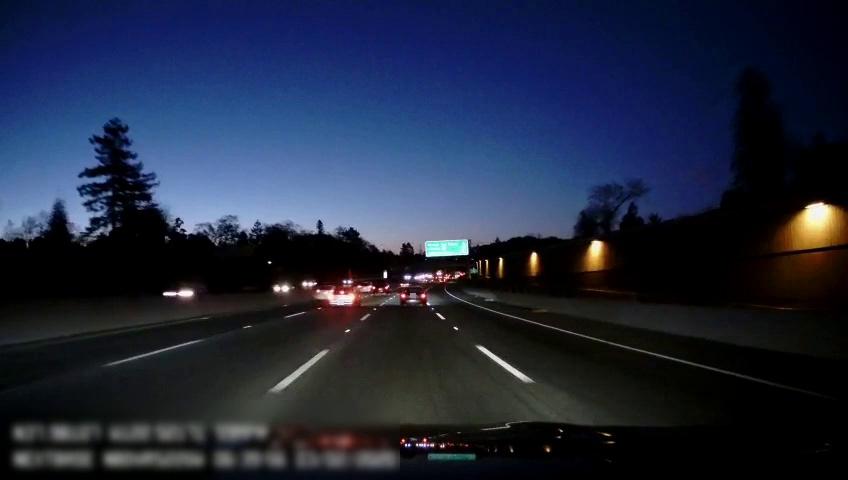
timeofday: Night
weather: Other
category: Drivable Space
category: Vehicles | Car
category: Vehicles | SUV
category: Vehicles | SUV
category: Vehicles | SUV
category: Vehicles | Car
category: Vehicles | Car
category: Vehicles | Car
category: Vehicles | Truck
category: Vehicles | SUV
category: Lanes | Alternate Lane
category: Lanes | Alternate Lane
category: Lanes | Current Lane
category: Lanes | Current Lane
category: Lanes | Alternate Lane
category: Traffic | Signs